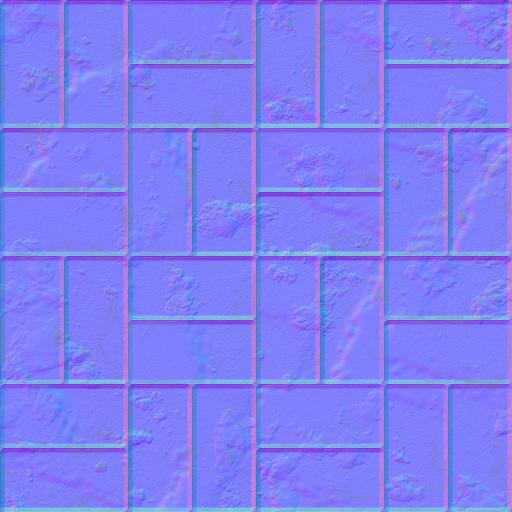
interlocking paved pavement paving stones